Question: '''
void coordinateInput(int in){
int * input = (int *)malloc(in*(sizeof(int)));
for (int i = 0; i < in; i++){
printf("Please enter the x coordinate for control point #%d: ", i);
scanf("%d
",&input[i]);
printf("Please enter the y coordinate for control point #%d: ", i);
scanf("%d
",&input[i+1]);
}
}
'''
In output you can see after line 0 it asks for another input:

I want the to get only one input but I end up having the input twice for some reason. Its only true for first case only.
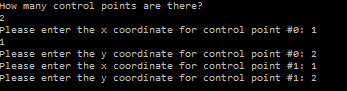
Answer: I fixed it removing '
' from the scanf statement and adding it in the printf.
'''
int * input = (int *)malloc(in*(sizeof(int)));
for (int i = 0; i < in; i++){
printf("Please enter the x coordinate for control point #%d: ", i);
scanf("%d",&input[i]);
printf("
Please enter the y coordinate for control point #%d: ", i);
scanf("%d",&input[i+1]);
//[In output you can see after line 0 it asks for another input][1]}
printf("%d - %d
", input[i], input[i+1]);
}
'''
The code should be something like that.